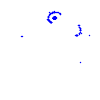
Particle: pion